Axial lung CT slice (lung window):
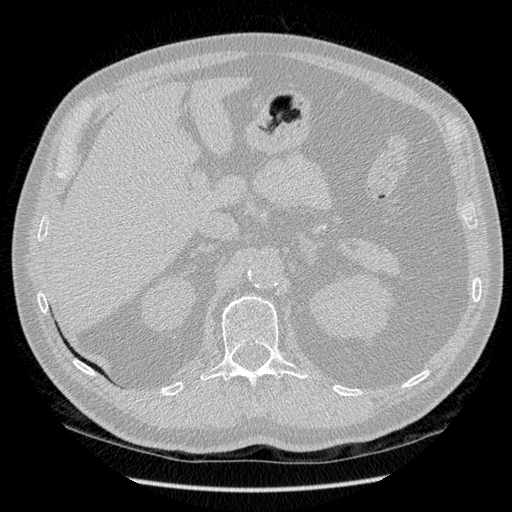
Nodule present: no